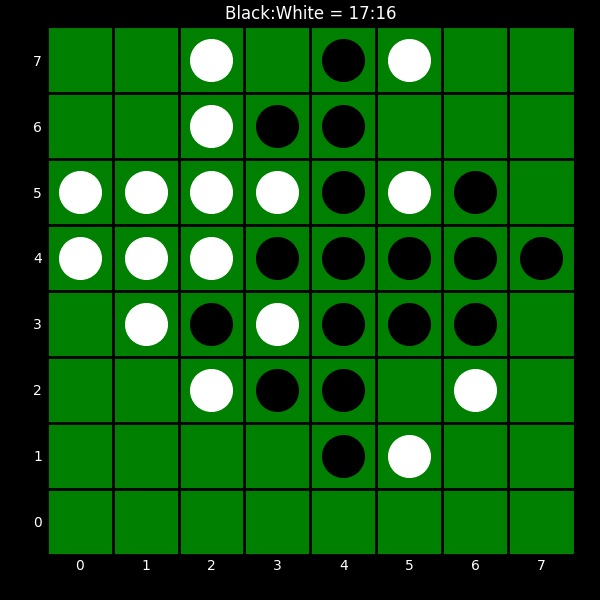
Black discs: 17
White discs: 16